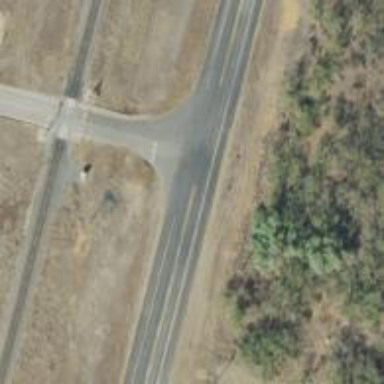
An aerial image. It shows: Road with stop sign.